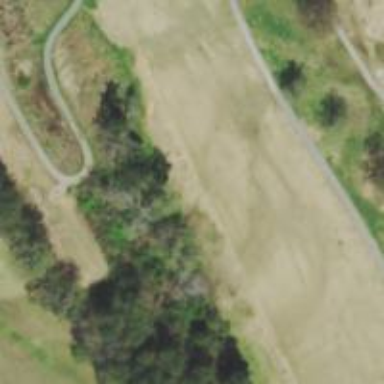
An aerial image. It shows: Grassy area designated as golf fairway.